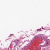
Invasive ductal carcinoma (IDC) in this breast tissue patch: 0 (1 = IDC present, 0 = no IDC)